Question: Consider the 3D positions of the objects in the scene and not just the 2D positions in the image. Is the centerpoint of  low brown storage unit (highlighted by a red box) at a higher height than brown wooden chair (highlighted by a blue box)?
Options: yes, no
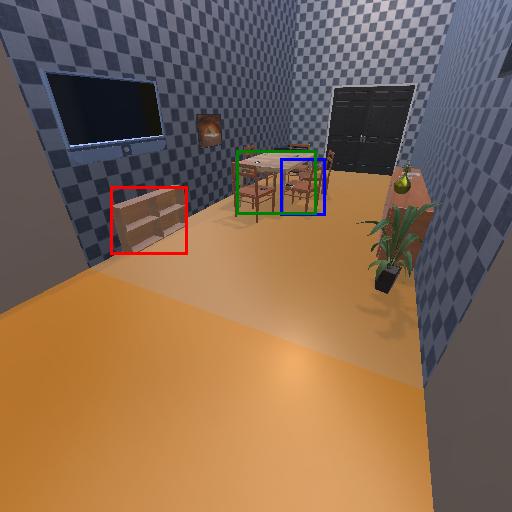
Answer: yes